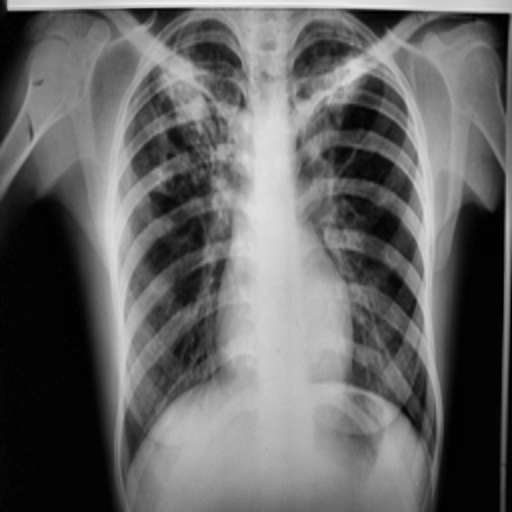
Finding: TUBERCULOSIS